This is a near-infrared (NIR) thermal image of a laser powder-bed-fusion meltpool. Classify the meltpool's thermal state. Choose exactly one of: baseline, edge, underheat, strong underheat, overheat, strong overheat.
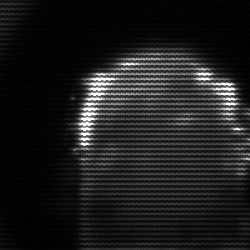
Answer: baseline